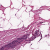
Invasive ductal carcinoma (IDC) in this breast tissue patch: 0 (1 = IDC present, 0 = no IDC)